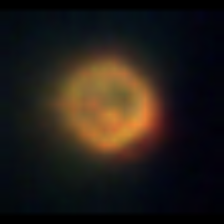
Taxon: NanoPlankton
Group: Other